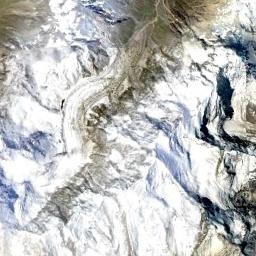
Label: snowberg